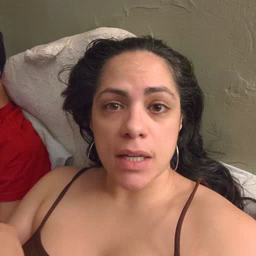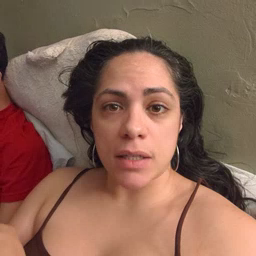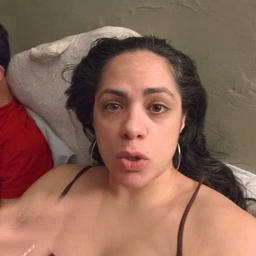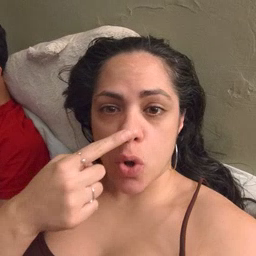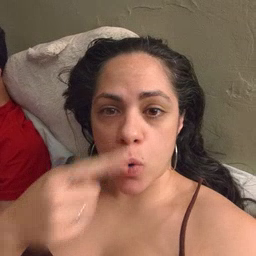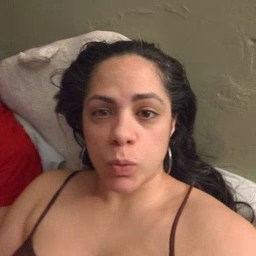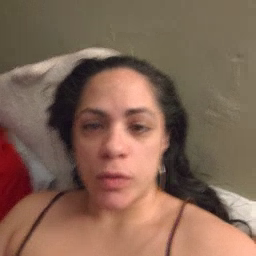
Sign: nose